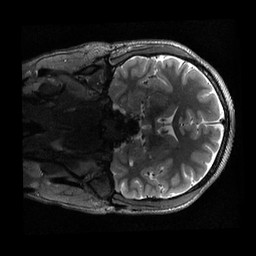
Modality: T2w
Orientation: coronal
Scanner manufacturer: siemens
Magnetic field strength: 3 T
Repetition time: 3.2 s
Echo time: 0.564 s